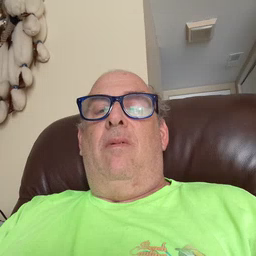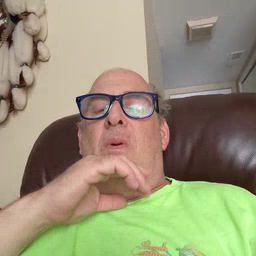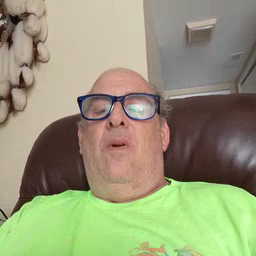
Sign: old